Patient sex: M
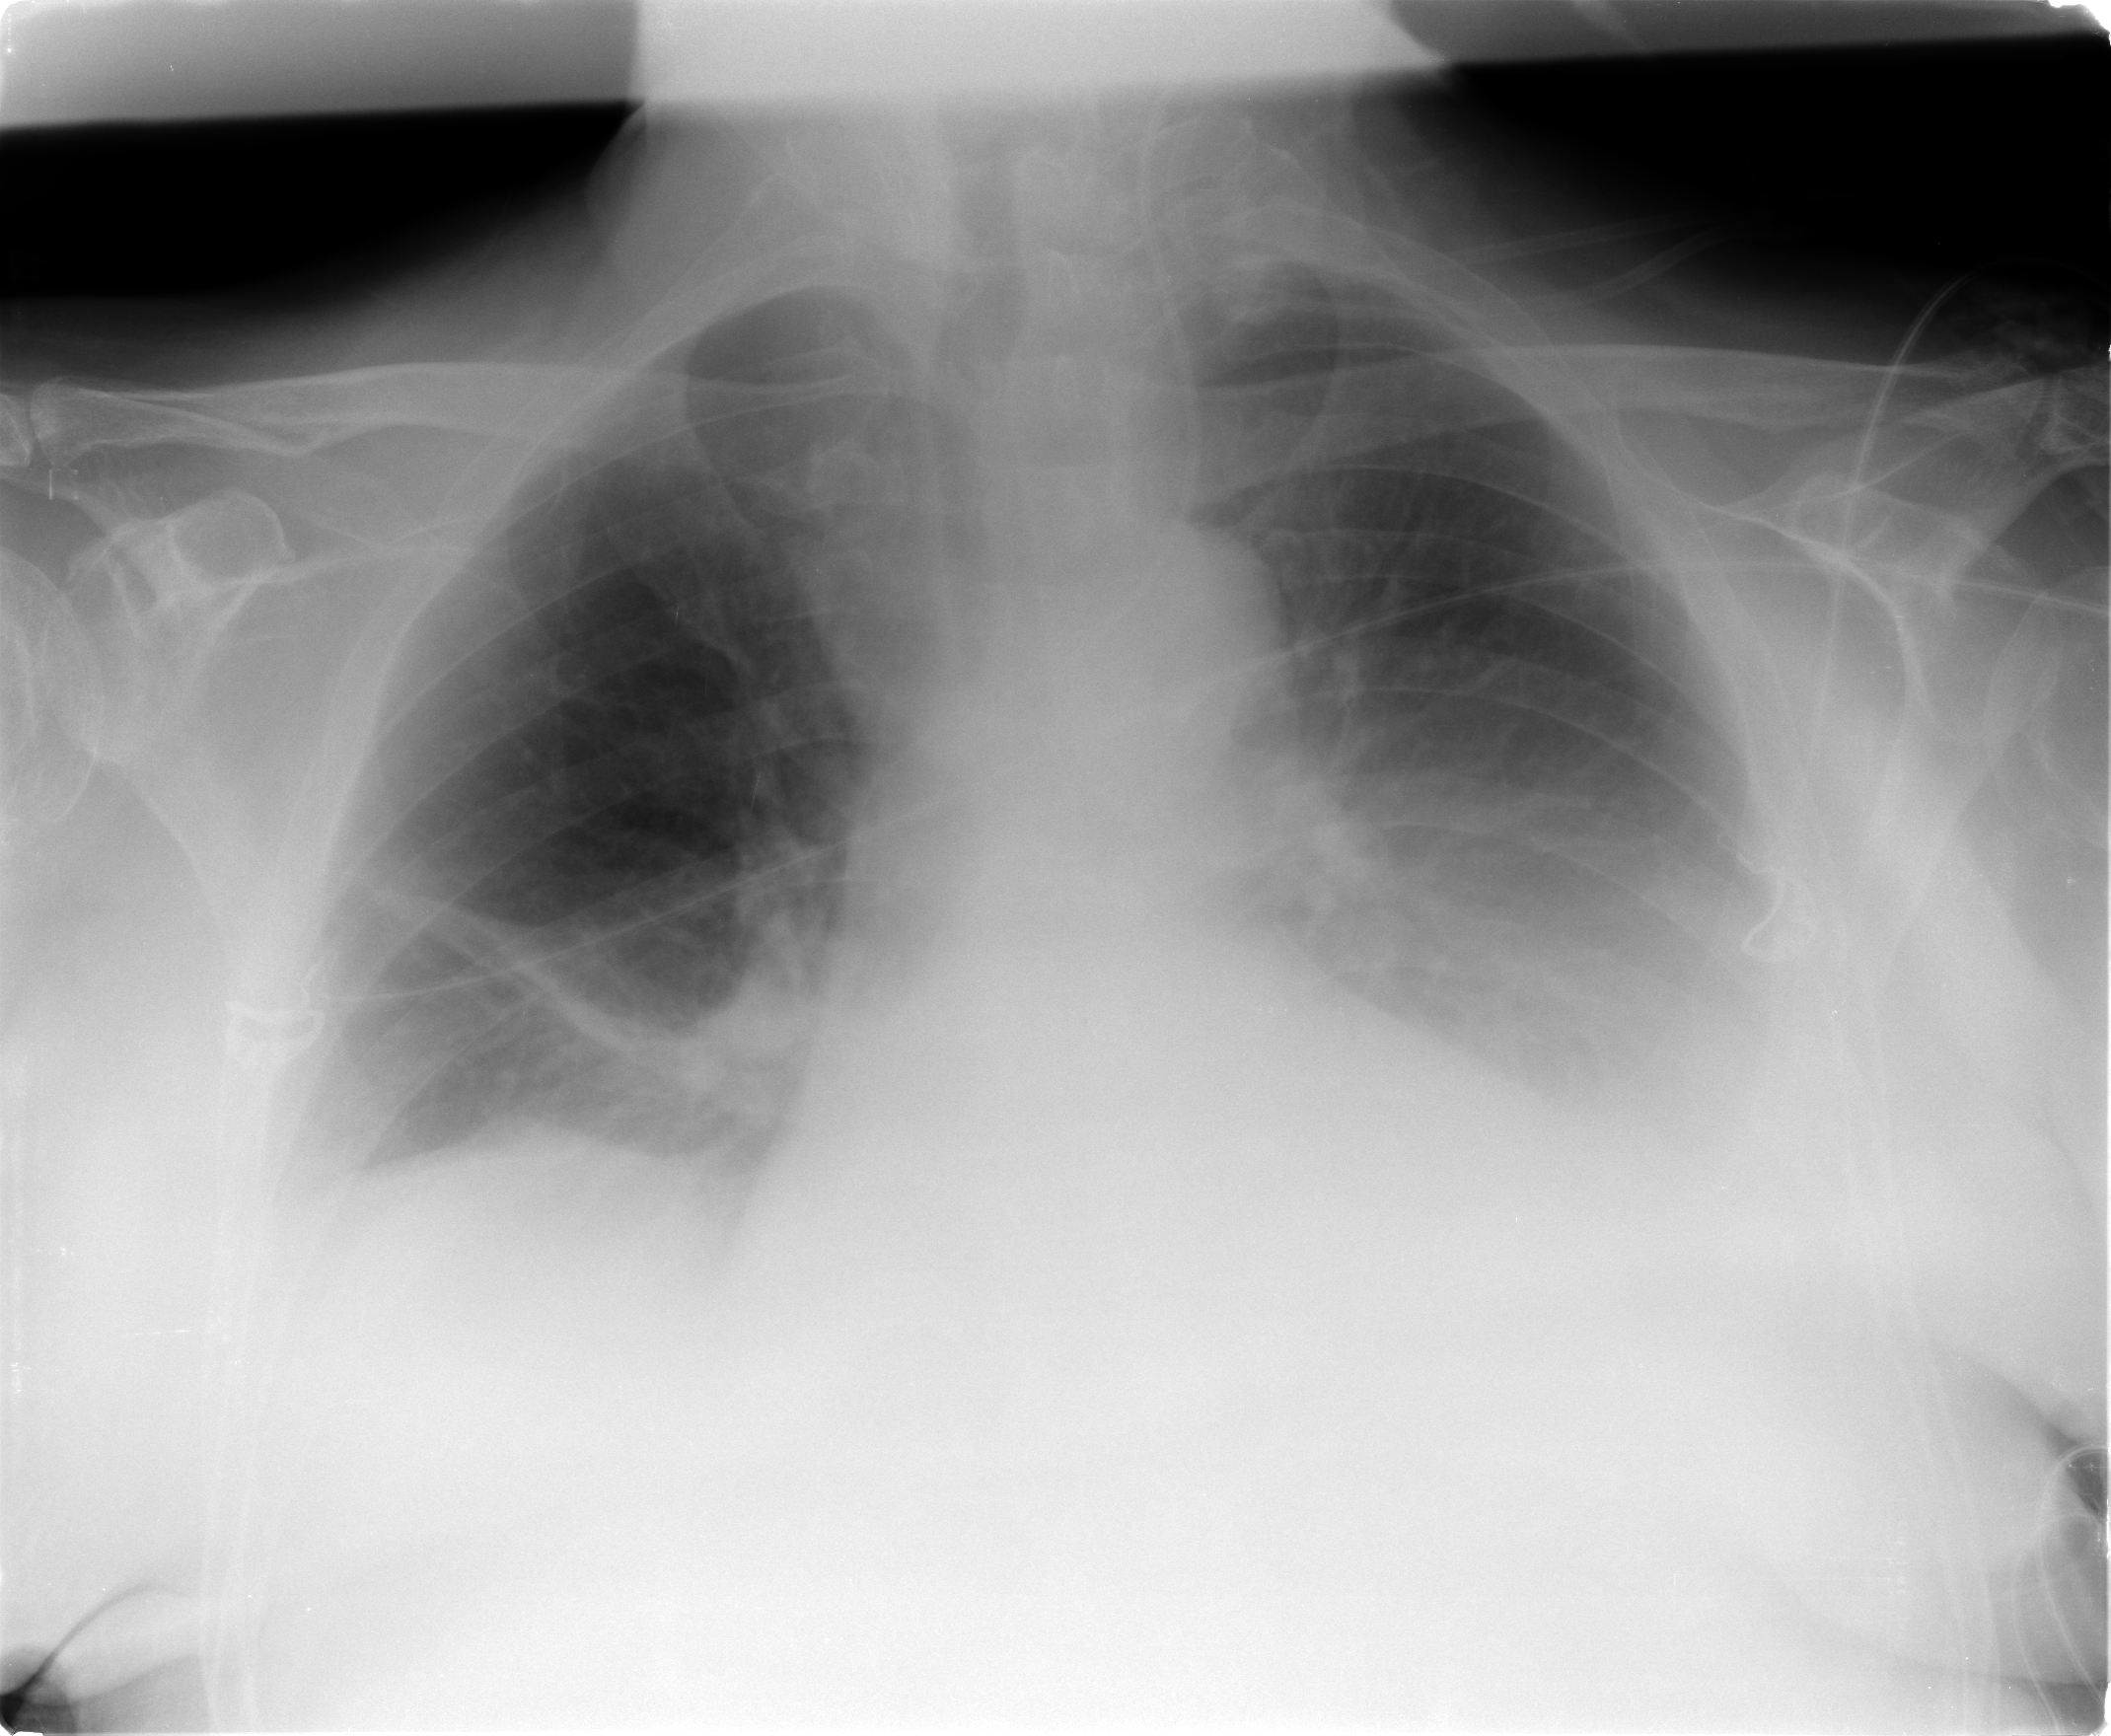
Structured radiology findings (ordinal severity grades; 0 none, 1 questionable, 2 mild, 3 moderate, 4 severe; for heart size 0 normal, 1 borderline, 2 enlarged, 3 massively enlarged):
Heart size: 2
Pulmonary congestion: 2
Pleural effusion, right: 1
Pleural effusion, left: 2
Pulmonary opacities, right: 0
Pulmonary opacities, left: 0
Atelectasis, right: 2
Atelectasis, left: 2